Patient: sex M, age 63
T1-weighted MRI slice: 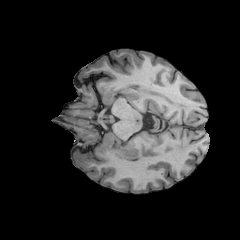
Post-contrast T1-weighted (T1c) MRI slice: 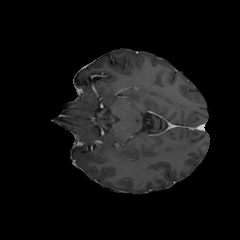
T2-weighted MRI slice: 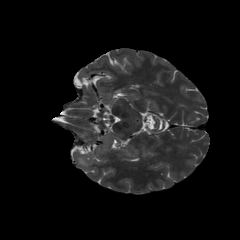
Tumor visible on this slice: no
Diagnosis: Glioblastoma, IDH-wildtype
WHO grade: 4